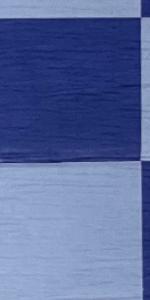
Label: Empty